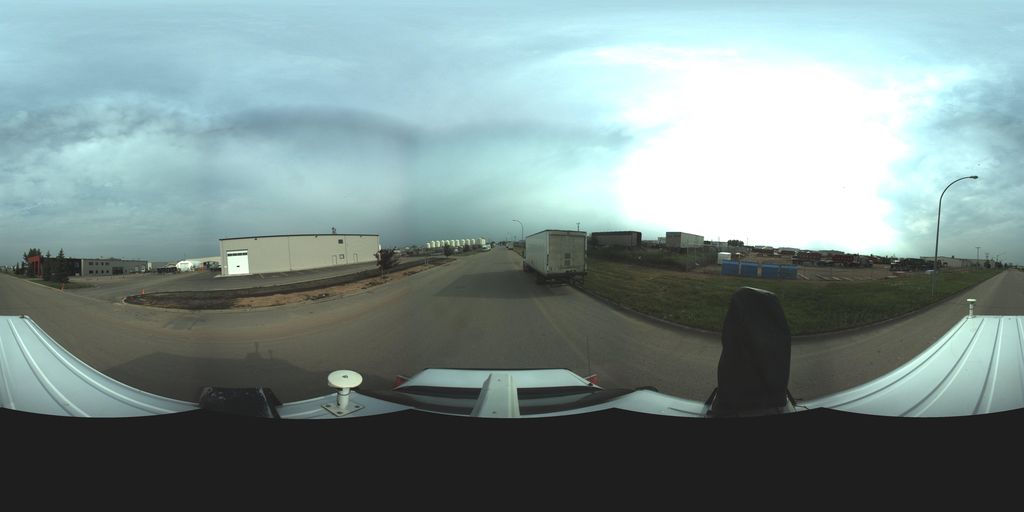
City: saskatoon